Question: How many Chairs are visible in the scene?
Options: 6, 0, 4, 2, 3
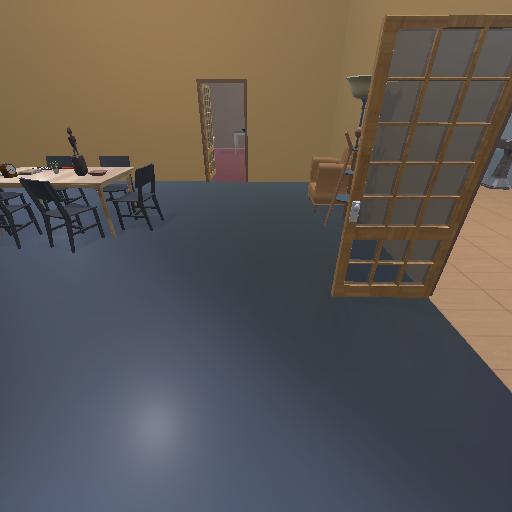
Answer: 6